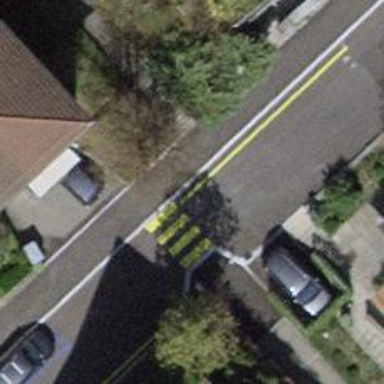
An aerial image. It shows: Marked road crossing.